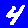
Digit: 4